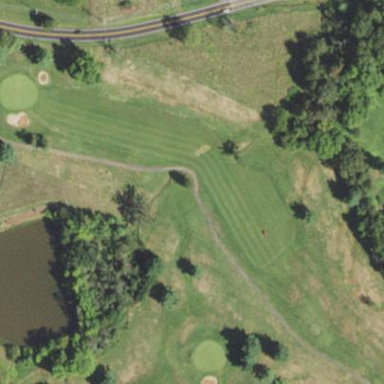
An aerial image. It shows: Golf fairway surrounded by grass.